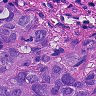
Metastatic tissue present: yes